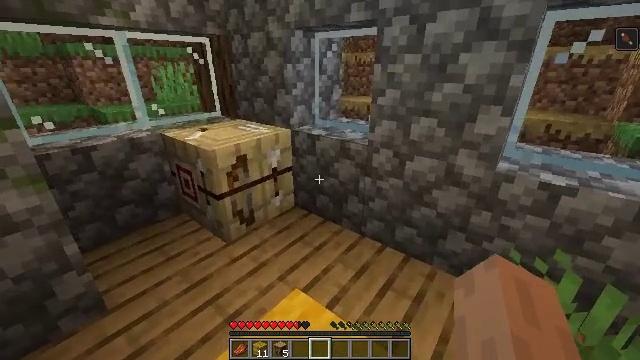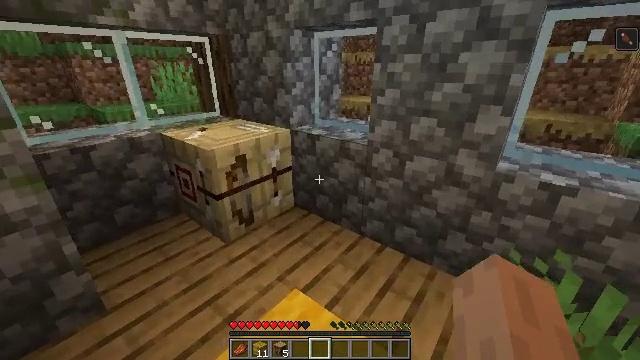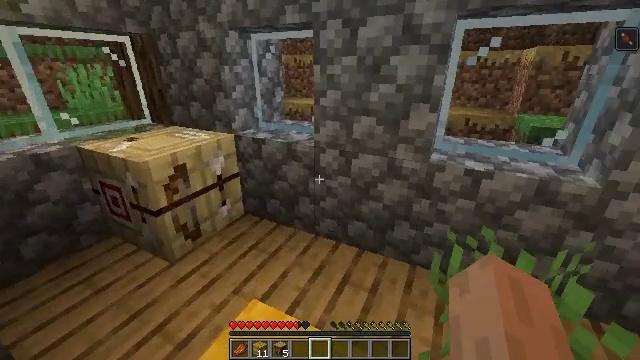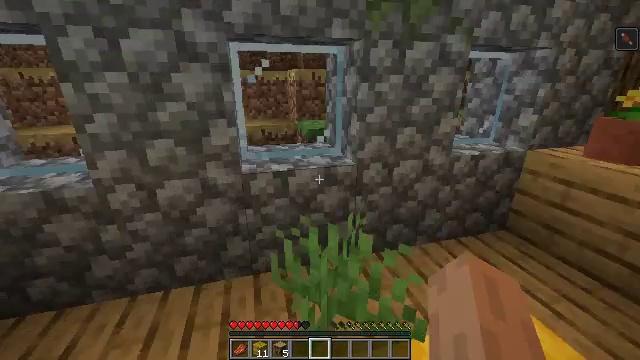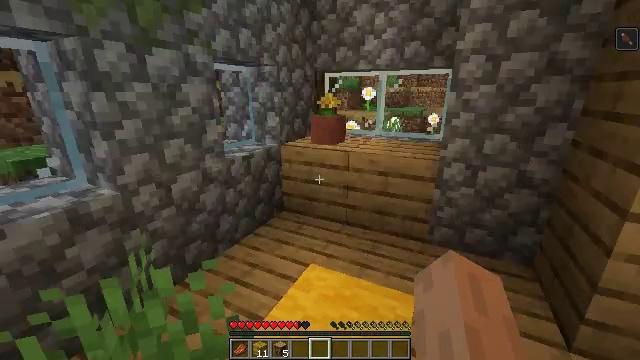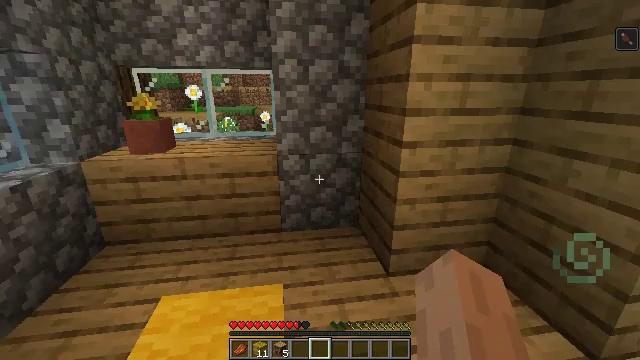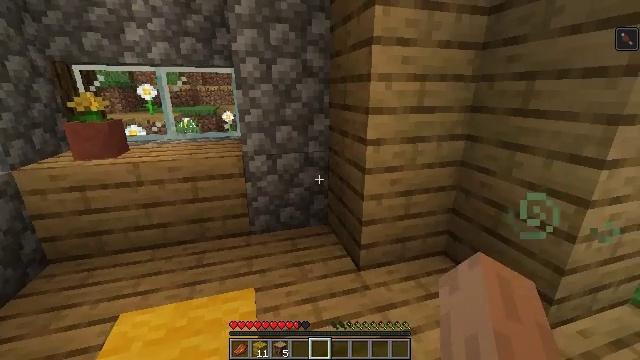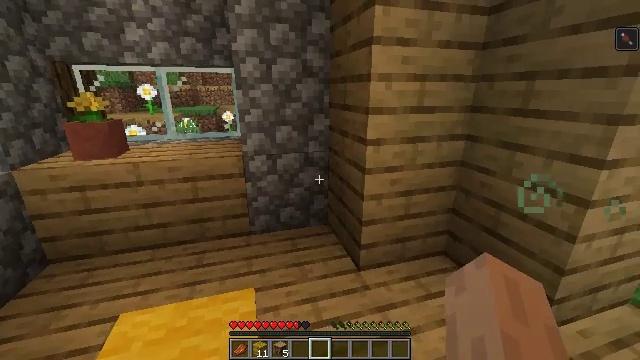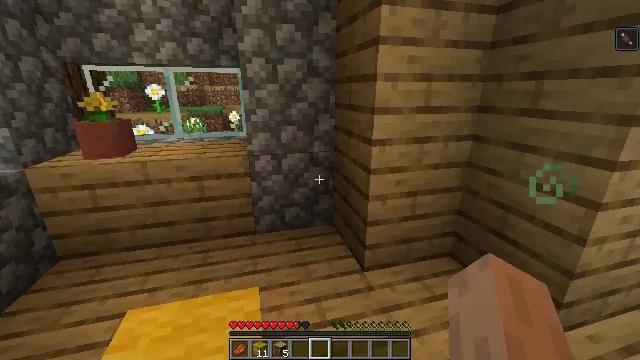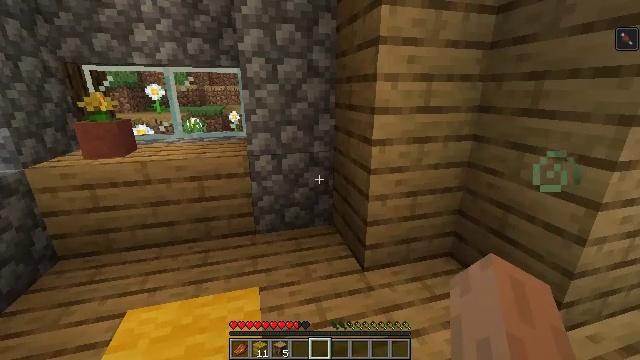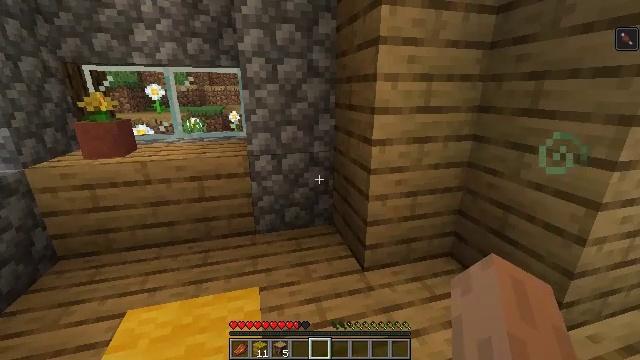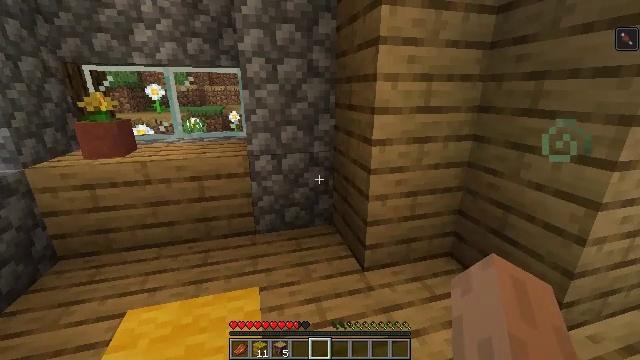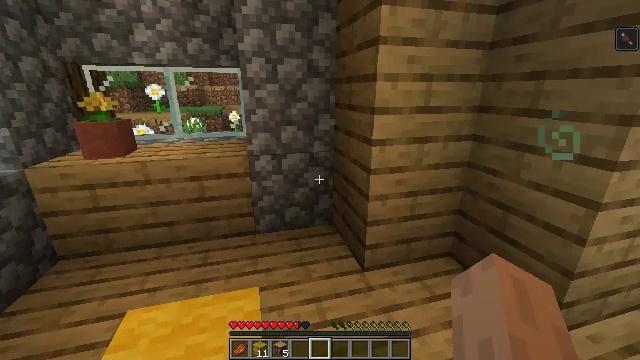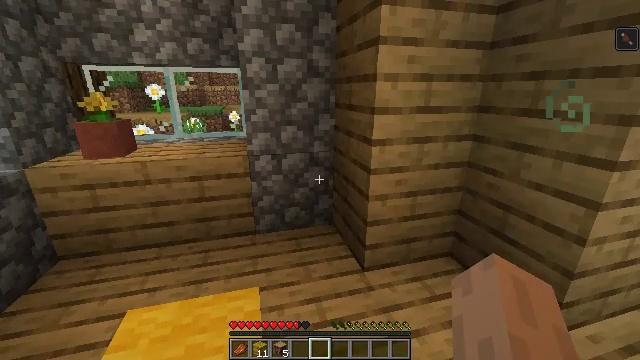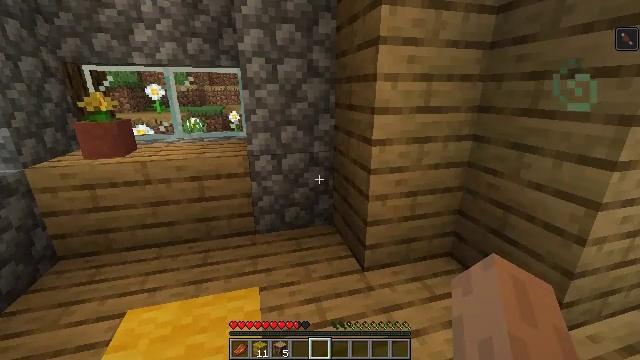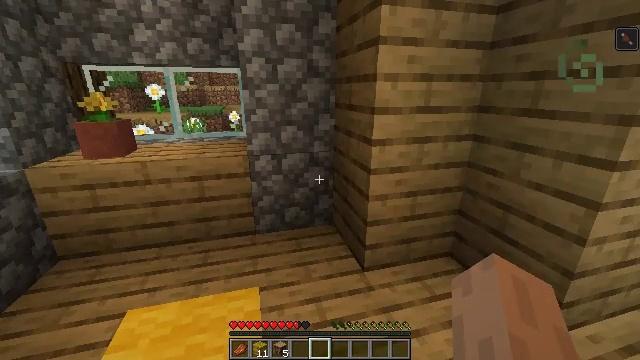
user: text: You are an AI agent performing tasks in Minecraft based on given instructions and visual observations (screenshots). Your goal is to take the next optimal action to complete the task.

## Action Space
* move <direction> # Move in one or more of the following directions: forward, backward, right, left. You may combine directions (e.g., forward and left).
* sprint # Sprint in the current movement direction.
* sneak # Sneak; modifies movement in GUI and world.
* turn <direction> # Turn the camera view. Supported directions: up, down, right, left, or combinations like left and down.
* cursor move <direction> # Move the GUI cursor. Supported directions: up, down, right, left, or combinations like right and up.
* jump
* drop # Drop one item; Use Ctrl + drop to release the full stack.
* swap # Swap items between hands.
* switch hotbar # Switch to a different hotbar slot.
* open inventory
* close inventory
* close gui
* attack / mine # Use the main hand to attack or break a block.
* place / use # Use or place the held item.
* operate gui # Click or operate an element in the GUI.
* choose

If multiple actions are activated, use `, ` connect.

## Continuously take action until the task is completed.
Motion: motion action
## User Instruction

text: Break and collect the fletching table.
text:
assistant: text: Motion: no_op
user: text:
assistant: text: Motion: turn right
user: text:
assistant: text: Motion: turn right and up
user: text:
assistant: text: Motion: turn right and up
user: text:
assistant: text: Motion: turn right
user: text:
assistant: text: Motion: turn right
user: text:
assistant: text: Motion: no_op
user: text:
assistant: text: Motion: turn left
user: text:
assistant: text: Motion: no_op
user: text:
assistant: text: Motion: no_op
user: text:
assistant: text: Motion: no_op
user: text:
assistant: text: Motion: no_op
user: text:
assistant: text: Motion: no_op
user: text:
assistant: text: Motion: no_op
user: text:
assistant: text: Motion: no_op
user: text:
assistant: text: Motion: no_op
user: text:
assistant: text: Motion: no_op
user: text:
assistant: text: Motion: turn left
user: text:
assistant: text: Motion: turn left and down
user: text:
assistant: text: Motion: move forward, turn left and down
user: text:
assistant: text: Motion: move forward, turn left and down
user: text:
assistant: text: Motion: move forward, turn left and down
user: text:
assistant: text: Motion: move forward, turn left
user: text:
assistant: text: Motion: move forward, turn left
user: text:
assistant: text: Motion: turn left
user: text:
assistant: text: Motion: turn left
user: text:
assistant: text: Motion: turn left
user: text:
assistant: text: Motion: turn left
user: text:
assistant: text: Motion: turn left
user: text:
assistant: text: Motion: turn left